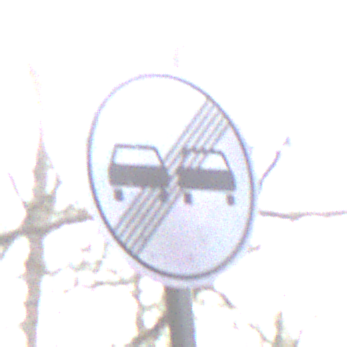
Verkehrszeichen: EndeUeberholverbot
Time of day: MorningAfternoon
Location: Outdoor (Nature)
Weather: PartlyCloudy
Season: NotSpecified
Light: Natural